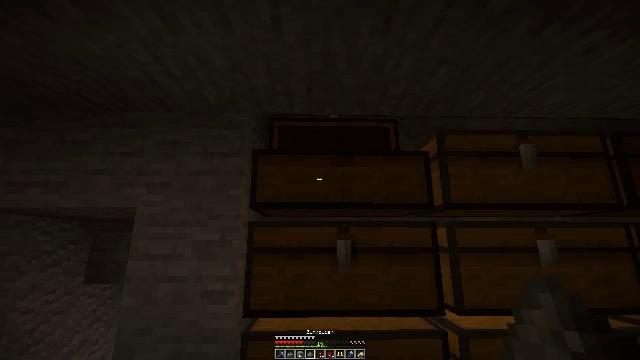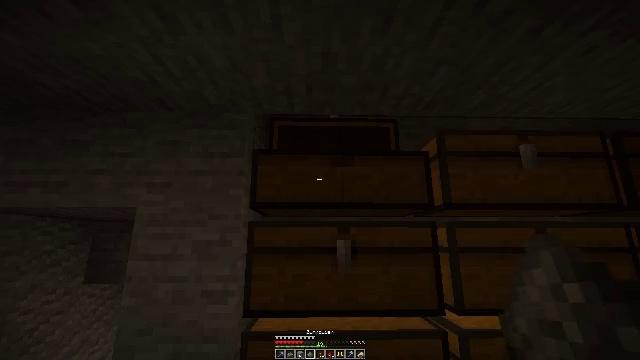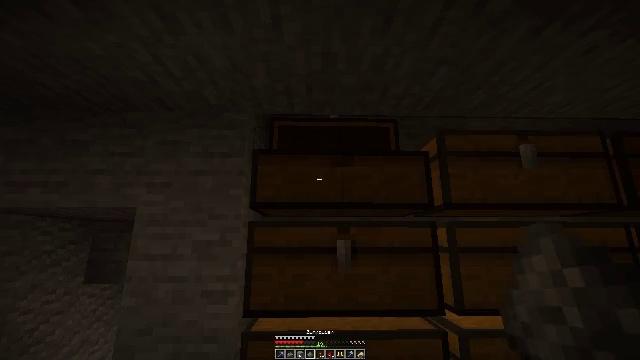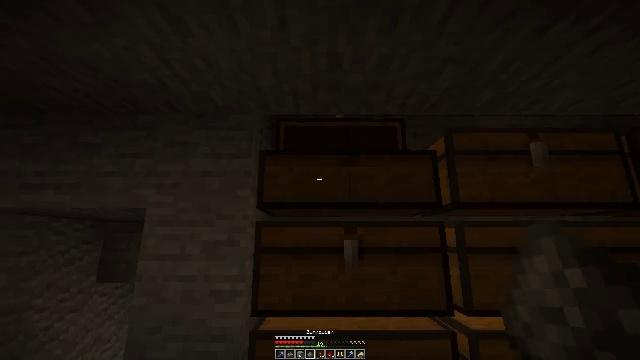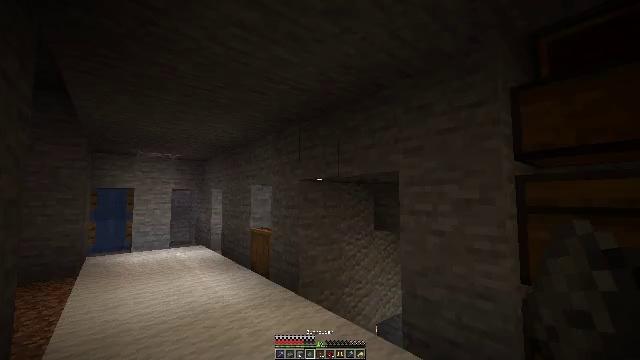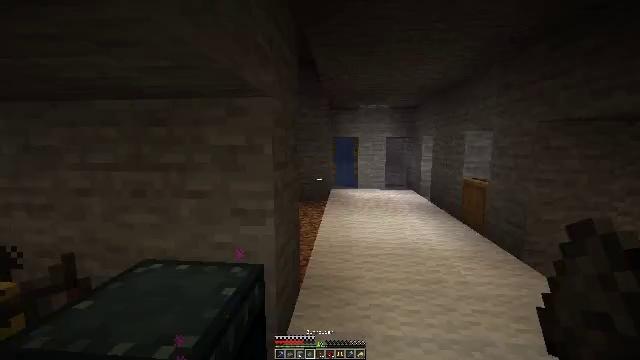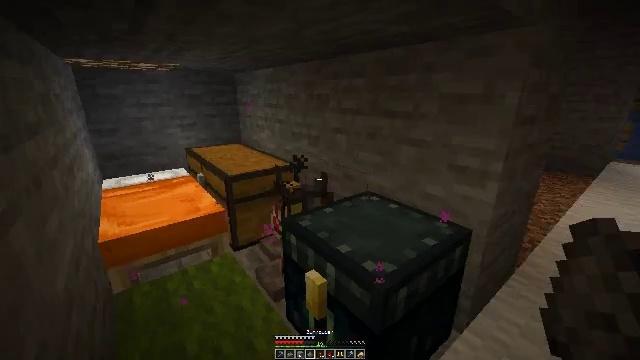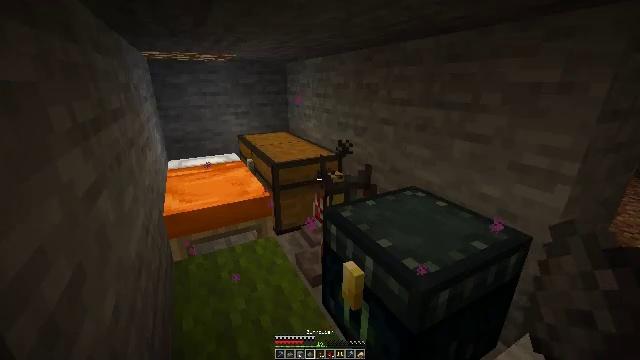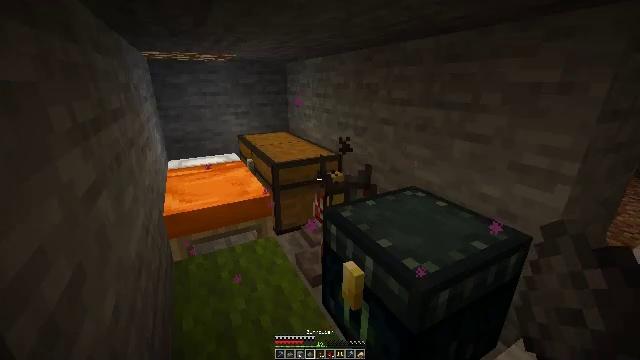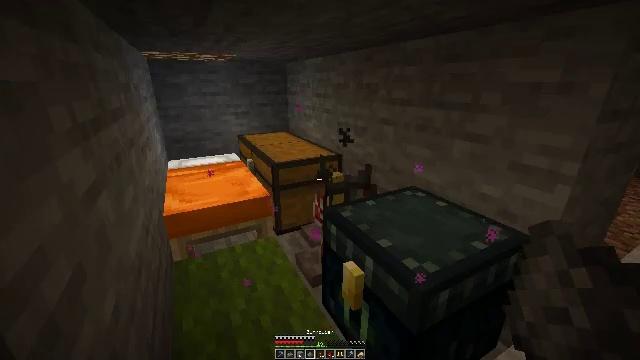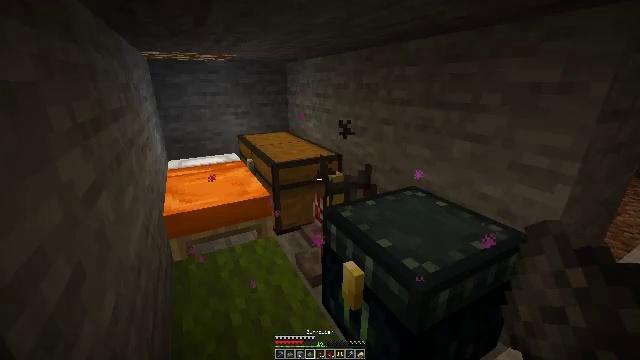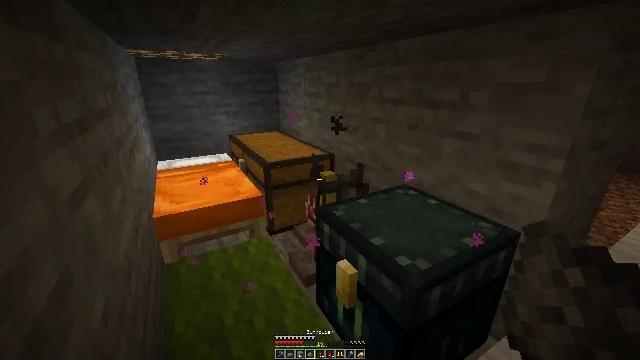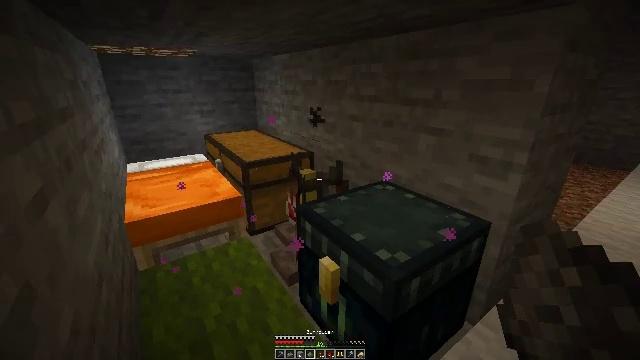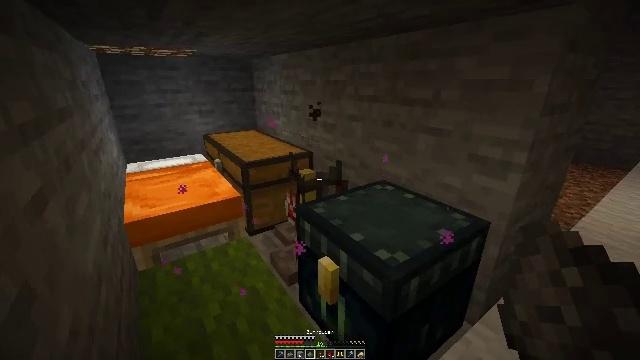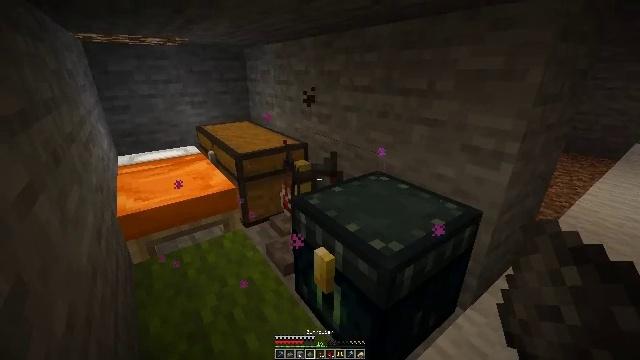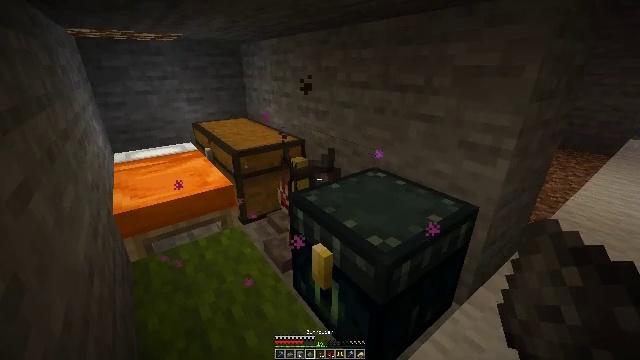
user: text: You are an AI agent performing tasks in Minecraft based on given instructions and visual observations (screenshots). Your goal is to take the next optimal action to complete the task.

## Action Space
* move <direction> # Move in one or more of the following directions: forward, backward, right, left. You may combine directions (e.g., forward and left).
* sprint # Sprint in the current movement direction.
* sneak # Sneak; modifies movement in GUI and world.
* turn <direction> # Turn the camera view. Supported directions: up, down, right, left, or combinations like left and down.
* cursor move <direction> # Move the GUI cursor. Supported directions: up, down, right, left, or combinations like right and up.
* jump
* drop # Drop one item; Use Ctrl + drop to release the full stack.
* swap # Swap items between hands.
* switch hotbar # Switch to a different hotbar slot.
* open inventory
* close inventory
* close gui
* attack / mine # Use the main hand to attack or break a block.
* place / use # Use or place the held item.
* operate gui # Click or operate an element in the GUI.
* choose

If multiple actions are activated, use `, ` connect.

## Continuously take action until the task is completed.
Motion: motion action
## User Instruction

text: Mine the lectern.
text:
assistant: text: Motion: open inventory
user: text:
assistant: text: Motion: open inventory
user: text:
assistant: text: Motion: turn left
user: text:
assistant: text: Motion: turn left and down
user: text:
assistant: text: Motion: turn left and down
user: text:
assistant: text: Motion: turn left and down
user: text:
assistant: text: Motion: turn left and down
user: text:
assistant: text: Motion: no_op
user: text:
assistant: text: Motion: no_op
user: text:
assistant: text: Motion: no_op
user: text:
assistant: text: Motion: turn right
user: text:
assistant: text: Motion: turn right
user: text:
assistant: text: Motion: no_op
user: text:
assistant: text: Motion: turn right and down
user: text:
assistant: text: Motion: no_op
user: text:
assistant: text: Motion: no_op
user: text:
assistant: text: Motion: no_op
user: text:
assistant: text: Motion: no_op
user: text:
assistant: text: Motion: no_op
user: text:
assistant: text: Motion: no_op
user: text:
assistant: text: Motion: no_op
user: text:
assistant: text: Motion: use / place
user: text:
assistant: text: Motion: use / place
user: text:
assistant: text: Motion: use / place
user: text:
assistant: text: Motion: use / place
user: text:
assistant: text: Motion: no_op
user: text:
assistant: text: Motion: no_op
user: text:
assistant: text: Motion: no_op
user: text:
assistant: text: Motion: no_op
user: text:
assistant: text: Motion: no_op